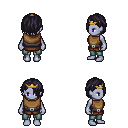
a pixel art fantasy rpg character, female body template, dark elf, purple skin, leather chest armor, teal pants, raven bangs hairstyle, gold tiara, four views (front, back, left, right), 2x2 character sprite sheet, small pixel art, hard edges, no anti-aliasing